Field crop: tomato
Growth stage: 2
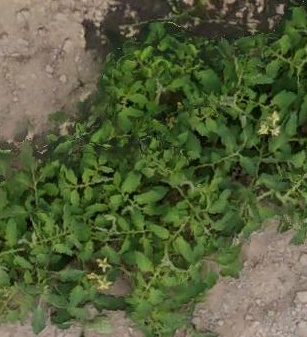
Species: tomato